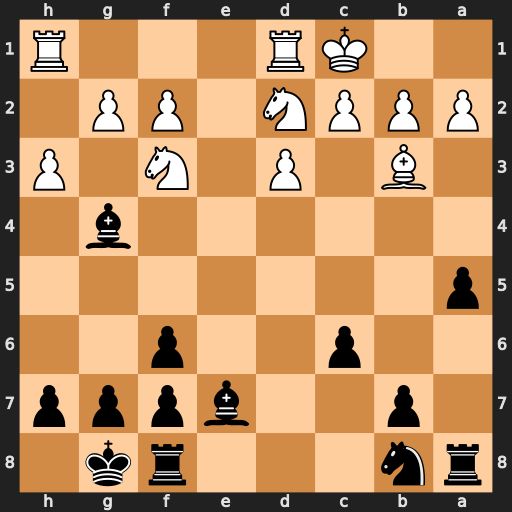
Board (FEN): rn3rk1/1p2bppp/2p2p2/p7/6b1/1B1P1N1P/PPPN1PP1/2KR3R
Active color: b
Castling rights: -
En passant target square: -
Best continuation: Bxf3 Nxf3 a4 Bc4 b5